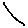
Label: line